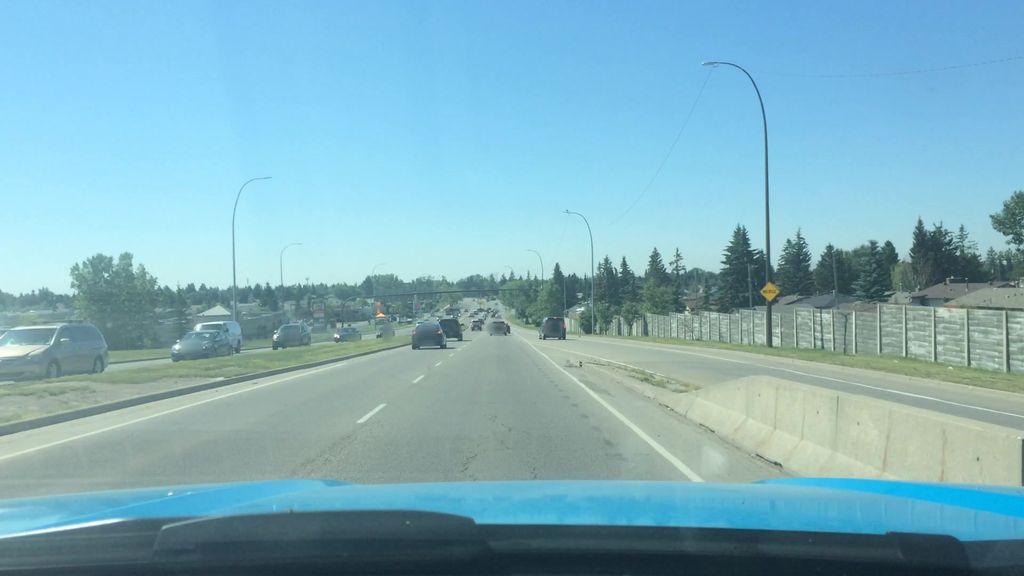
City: calgary